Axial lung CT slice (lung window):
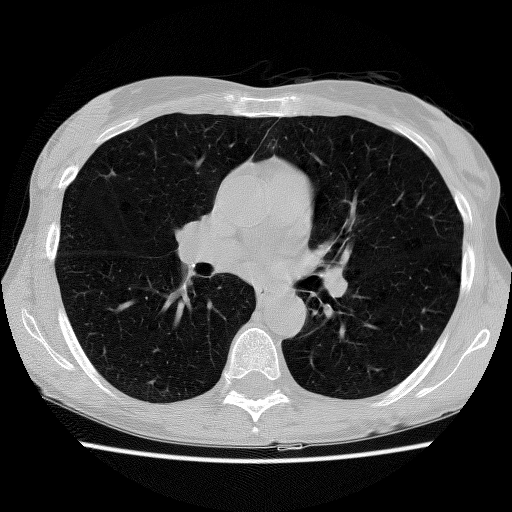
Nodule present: no